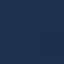
Land use / land cover class: SeaLake